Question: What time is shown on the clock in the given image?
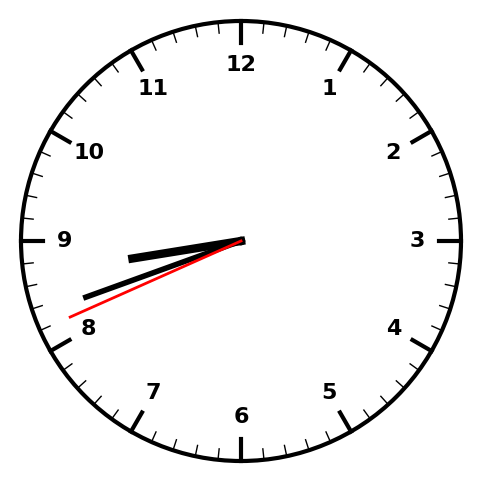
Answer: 08:41:41